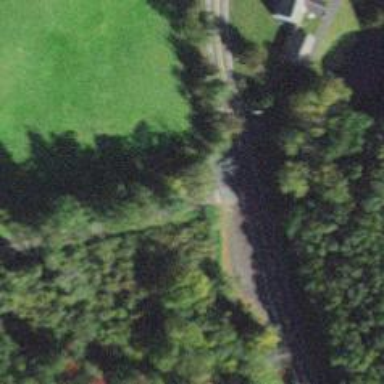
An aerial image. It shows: Culvert tunnel.